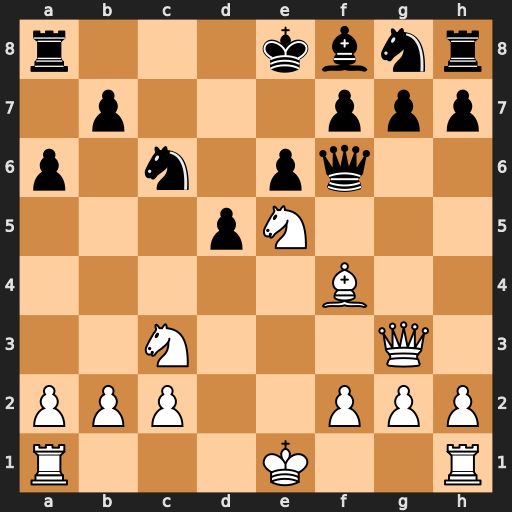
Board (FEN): r3kbnr/1p3ppp/p1n1pq2/3pN3/5B2/2N3Q1/PPP2PPP/R3K2R
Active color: w
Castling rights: KQkq
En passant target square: -
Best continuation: Nxc6 bxc6 Bg5 Qd4 Qc7